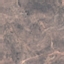
Label: HerbaceousVegetation